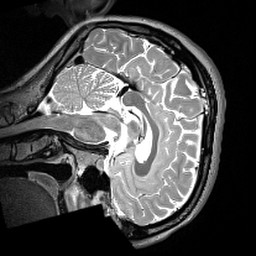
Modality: T2w
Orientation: sagittal
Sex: female
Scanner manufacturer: siemens
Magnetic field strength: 3 T
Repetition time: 3 s
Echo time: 0.418 s